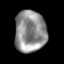
Tissue: prostate
Cell type: T cells
Senescence score: 0.2182
Nuclear area (px): 1289
Mean DAPI intensity: 141.694